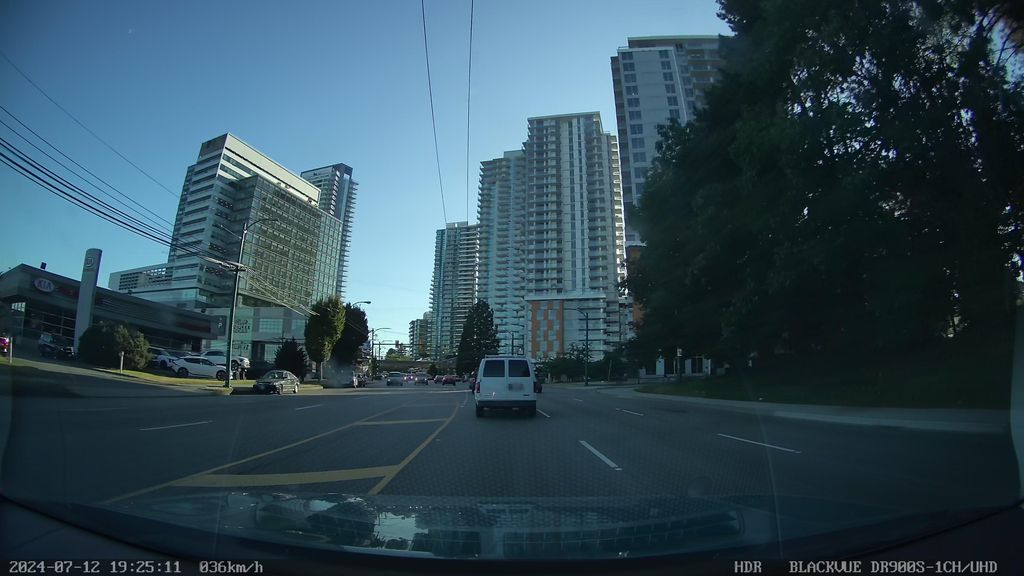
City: vancouver